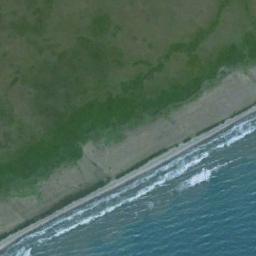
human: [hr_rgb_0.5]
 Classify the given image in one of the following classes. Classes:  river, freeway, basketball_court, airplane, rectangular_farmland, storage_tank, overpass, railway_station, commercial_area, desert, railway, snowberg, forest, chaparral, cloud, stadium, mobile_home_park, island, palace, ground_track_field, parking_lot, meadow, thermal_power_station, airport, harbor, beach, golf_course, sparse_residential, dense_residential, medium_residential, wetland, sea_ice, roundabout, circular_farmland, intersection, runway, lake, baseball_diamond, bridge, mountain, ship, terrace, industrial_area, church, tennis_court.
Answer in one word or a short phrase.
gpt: beach